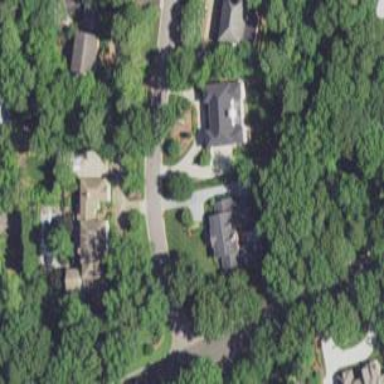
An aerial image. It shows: Driveway.